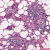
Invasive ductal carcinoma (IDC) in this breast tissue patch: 1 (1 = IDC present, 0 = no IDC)